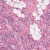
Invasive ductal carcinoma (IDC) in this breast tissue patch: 1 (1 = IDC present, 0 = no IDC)